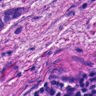
Metastatic tissue present: yes